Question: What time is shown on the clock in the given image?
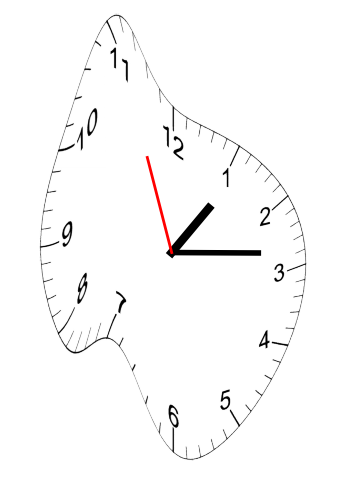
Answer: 01:13:56